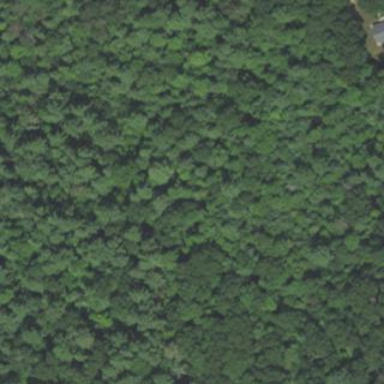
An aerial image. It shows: Recreation ground within forest area.